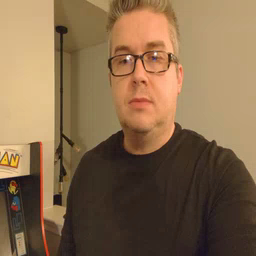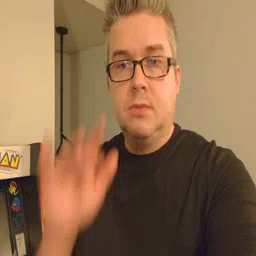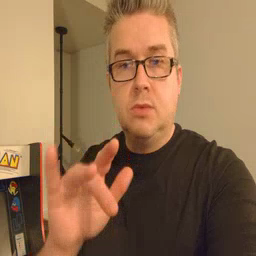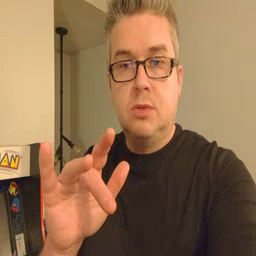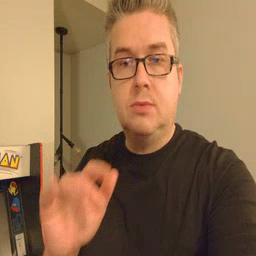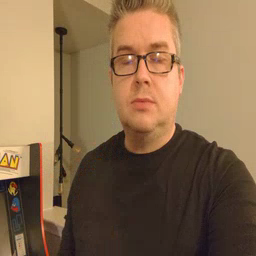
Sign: touch